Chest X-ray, PA view. Patient: 65 years old, sex F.
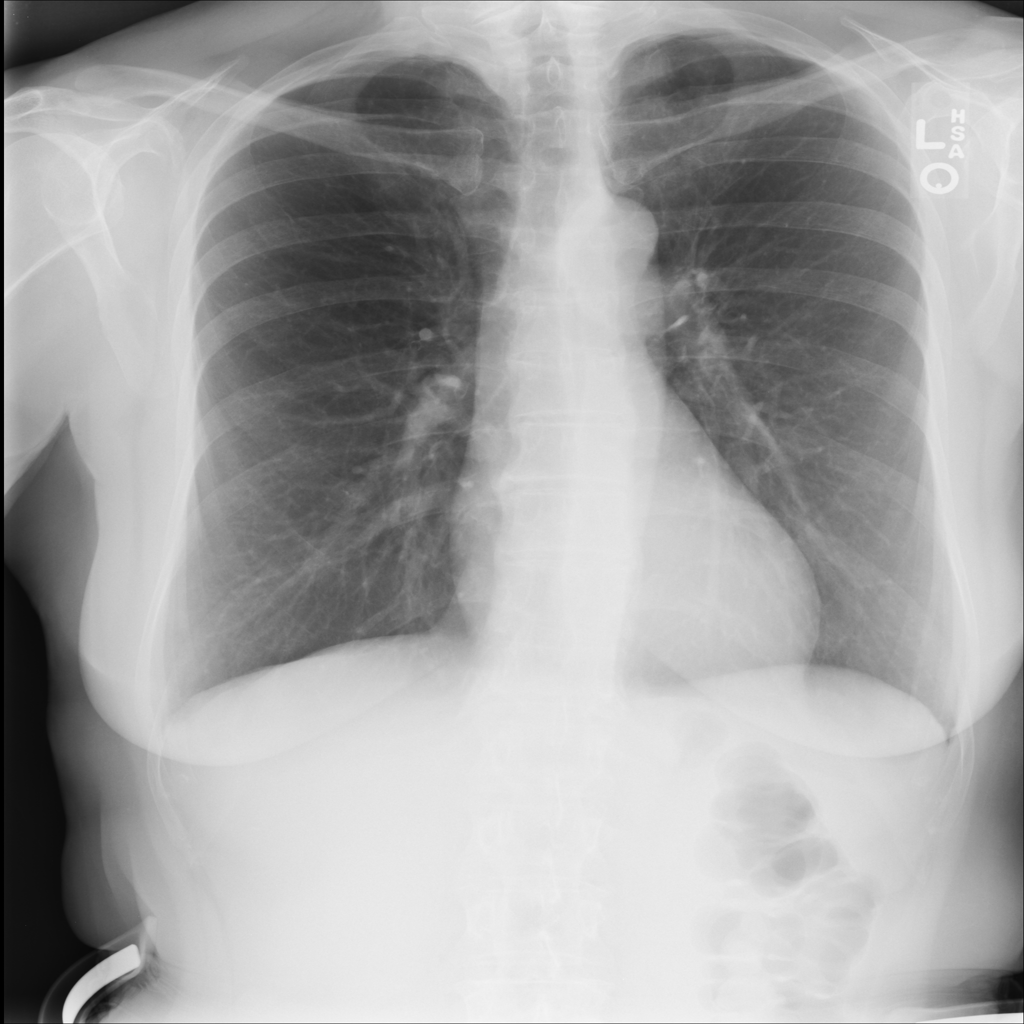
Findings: No Finding